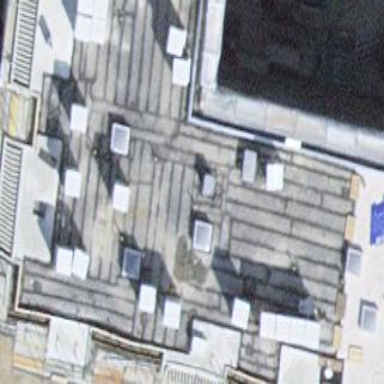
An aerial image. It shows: Building with apartments and flat roof.